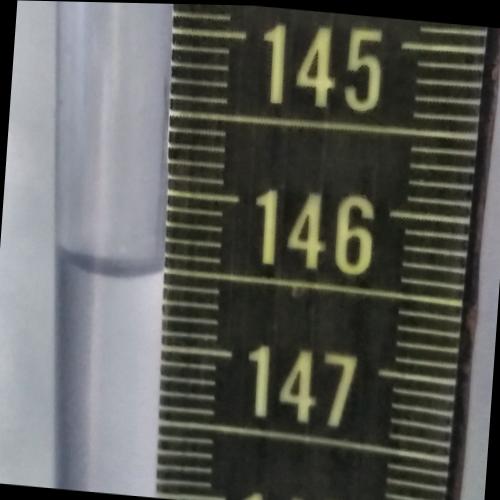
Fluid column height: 146.5 cm